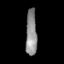
Tissue: prostate
Cell type: Fibroblasts
Senescence score: 0.8186
Nuclear area (px): 496
Mean DAPI intensity: 142.268